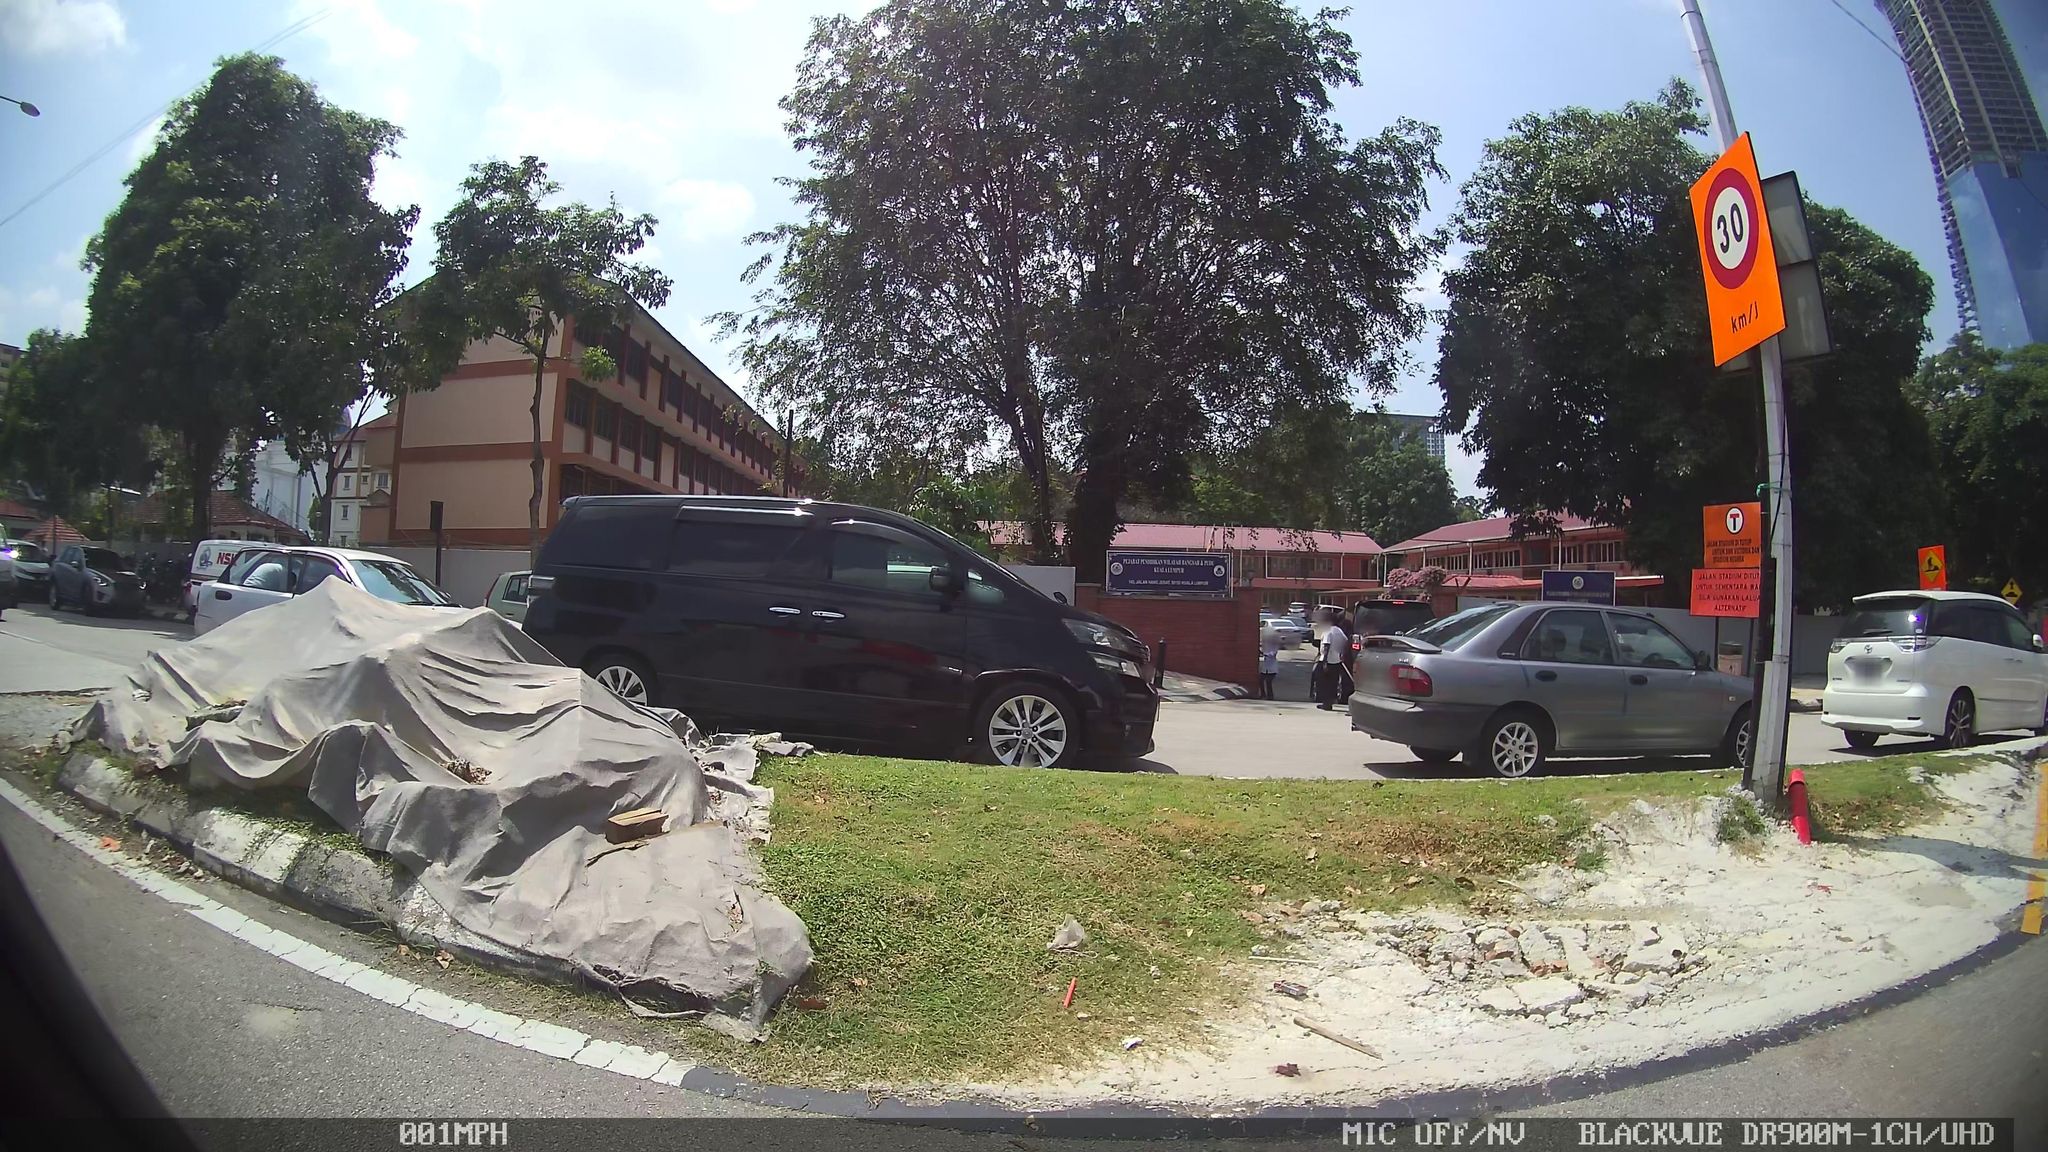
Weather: clear
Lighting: day
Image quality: good
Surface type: driving surface
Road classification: service
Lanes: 2
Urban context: urban centre
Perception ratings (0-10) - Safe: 2.22, Lively: 4.69, Beautiful: 5.07, Boring: 1.99, Depressing: 8.9, Wealthy: 4.23